Interaction volume radius: 10 \u00c5
Interaction volume height: 20 \u00c5
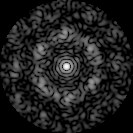
Disorder parameter: 0.7128